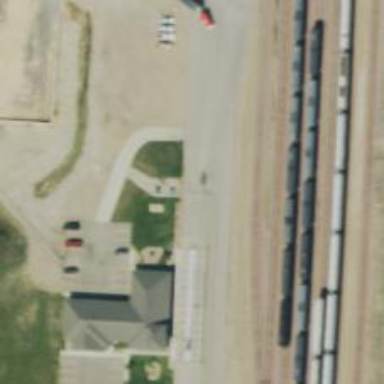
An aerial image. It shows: Weighbridge facility.